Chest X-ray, AP view. Patient: 29 years old, sex M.
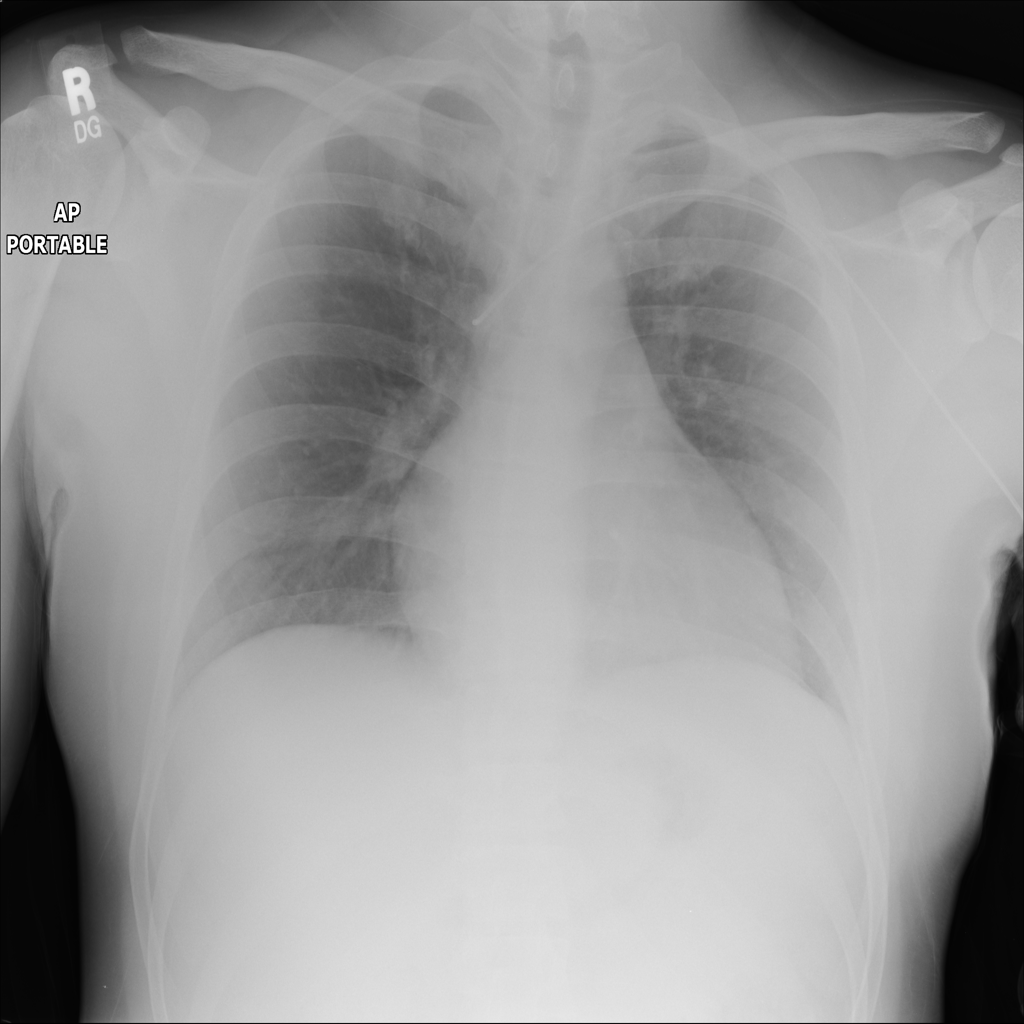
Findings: No Finding